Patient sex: M
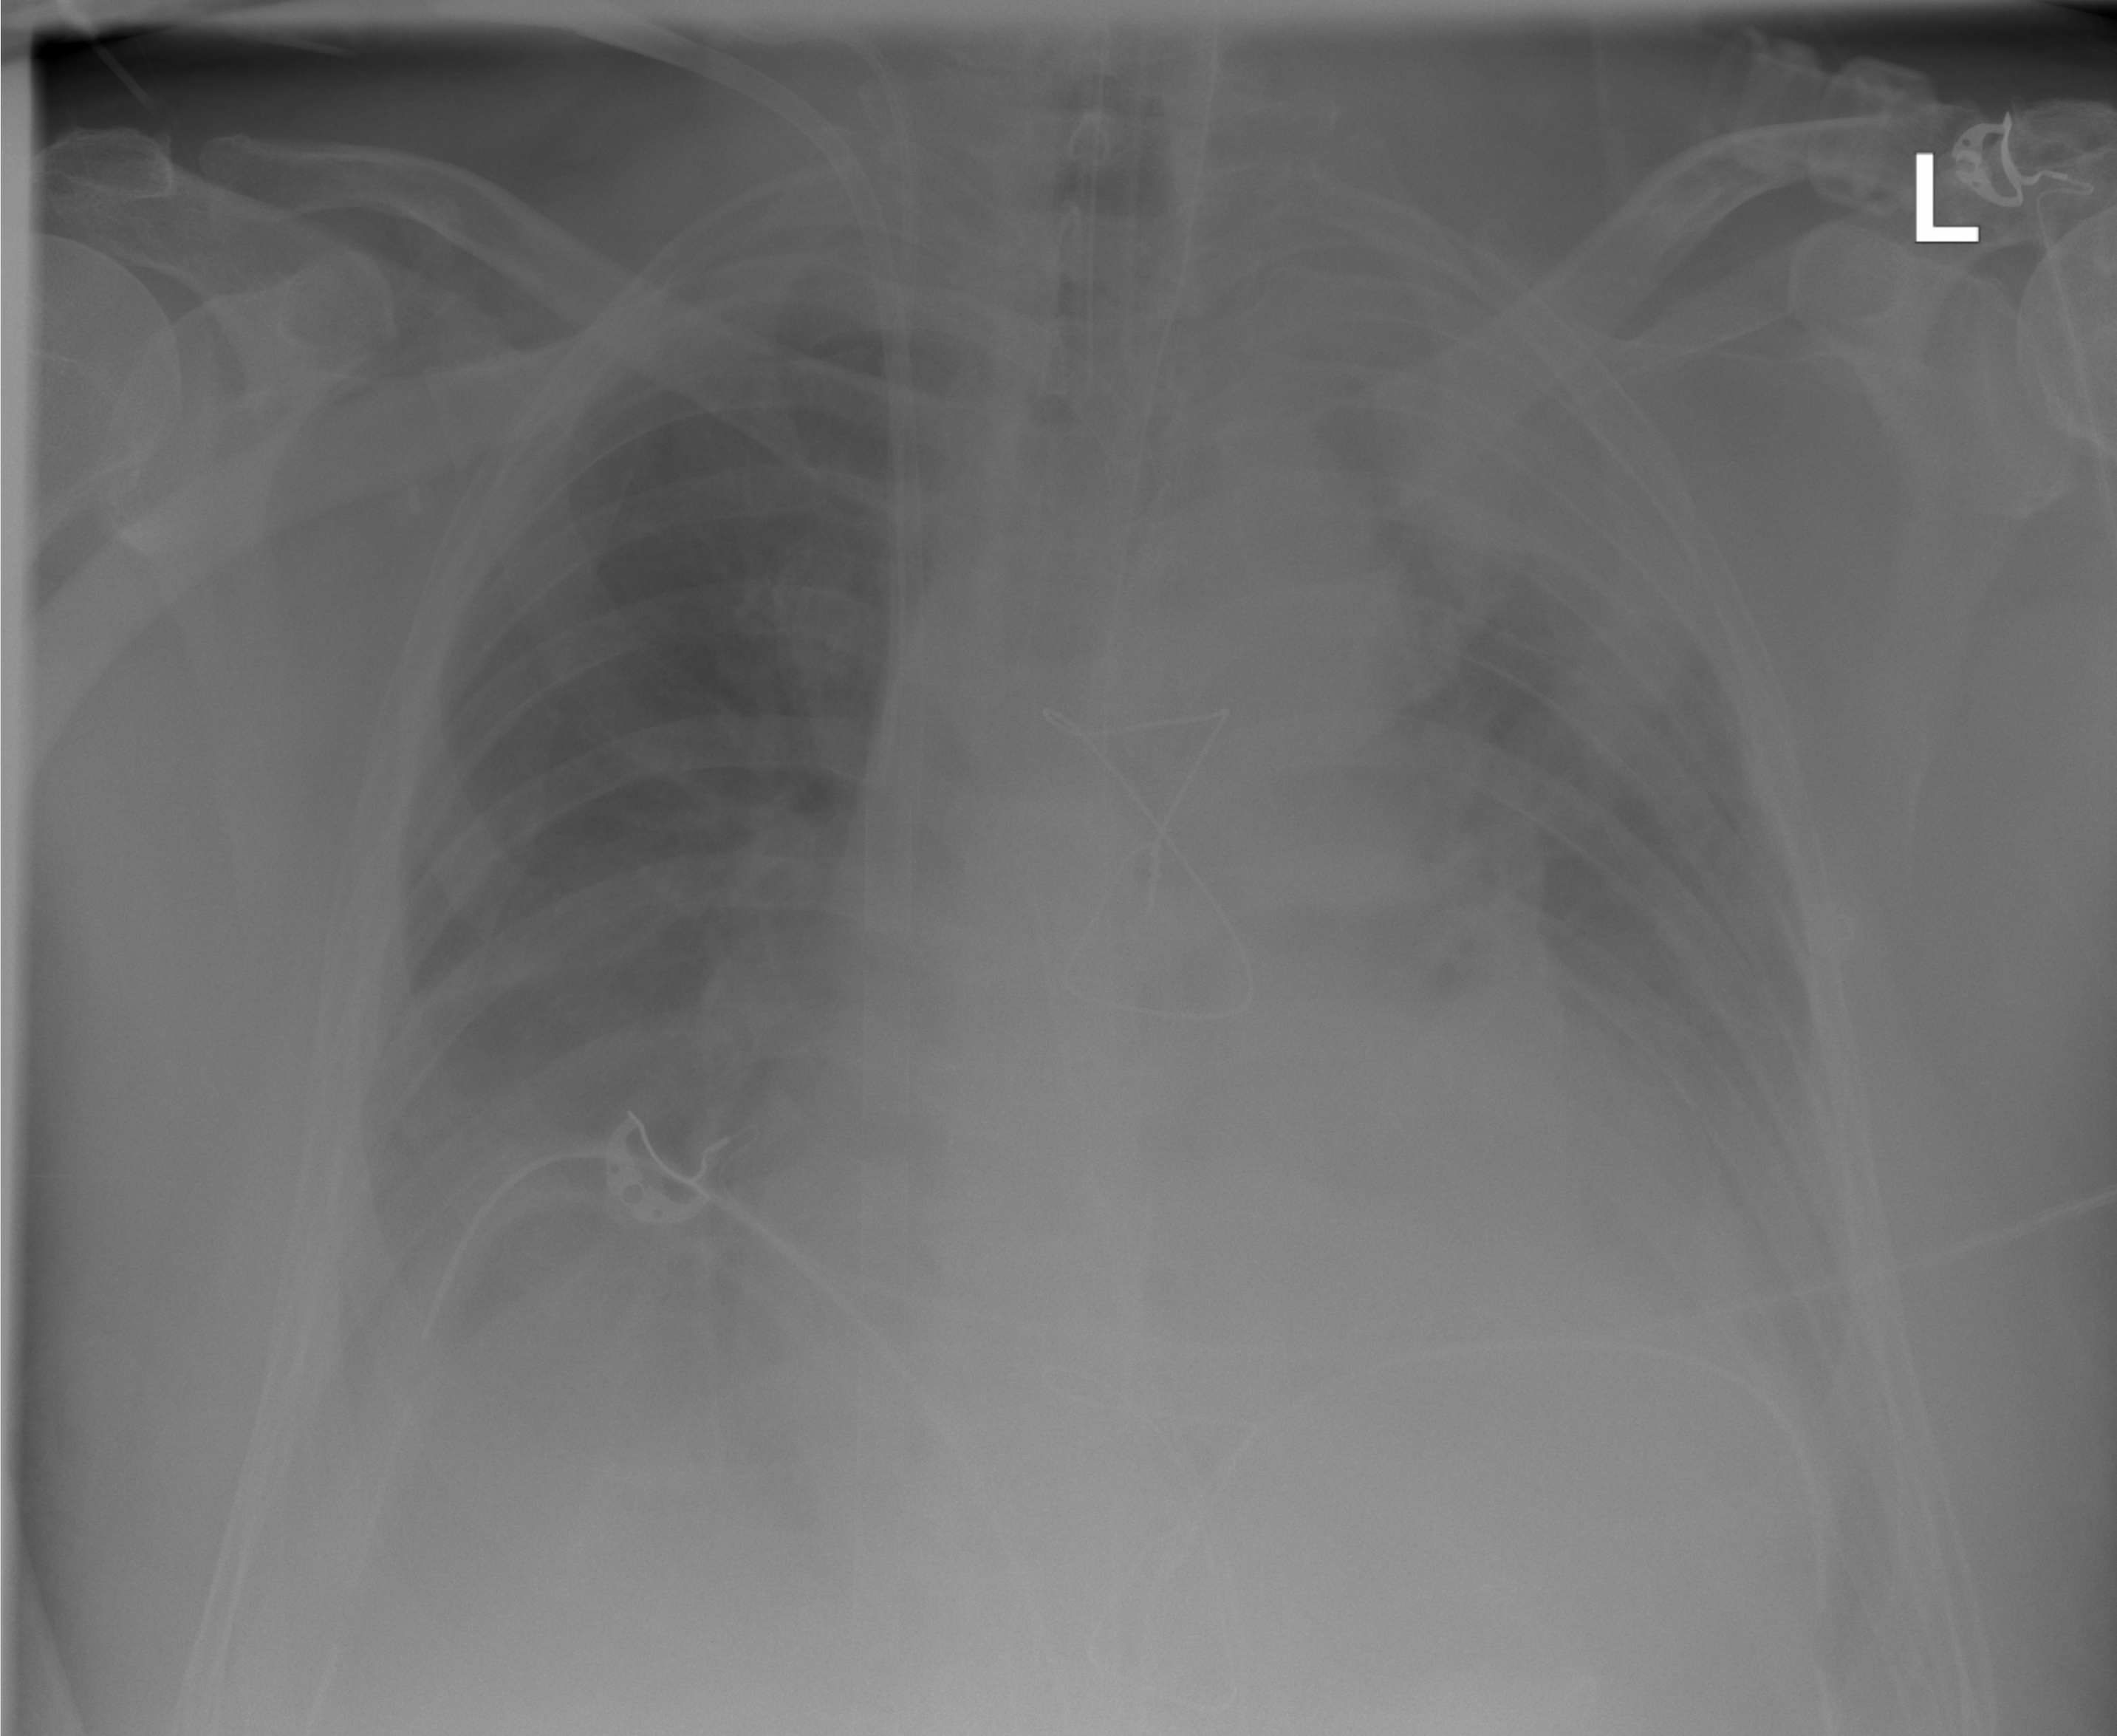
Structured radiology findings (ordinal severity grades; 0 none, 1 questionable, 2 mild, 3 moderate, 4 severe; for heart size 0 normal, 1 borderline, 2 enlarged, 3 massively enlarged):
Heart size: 2
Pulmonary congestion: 0
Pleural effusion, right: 2
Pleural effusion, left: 3
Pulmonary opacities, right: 0
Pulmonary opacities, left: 0
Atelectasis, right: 2
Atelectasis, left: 2